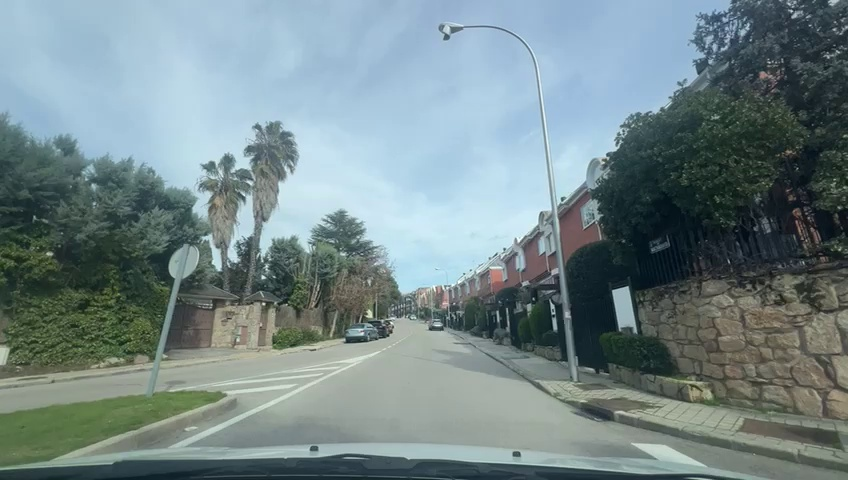
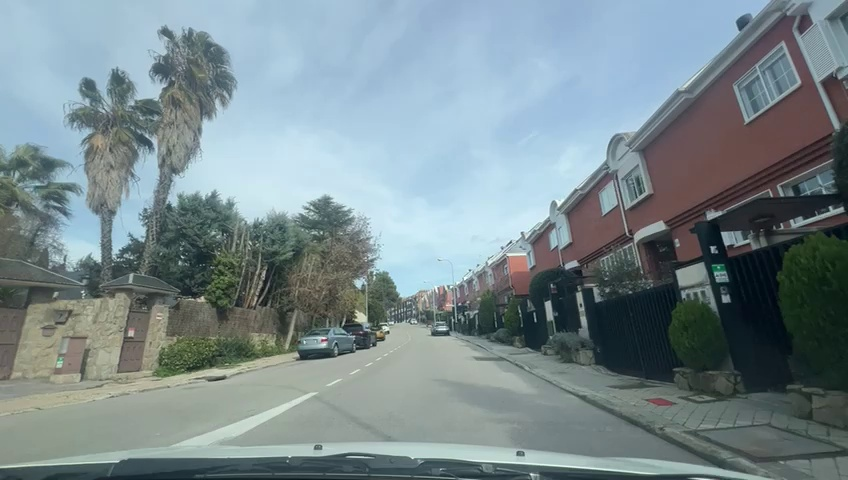
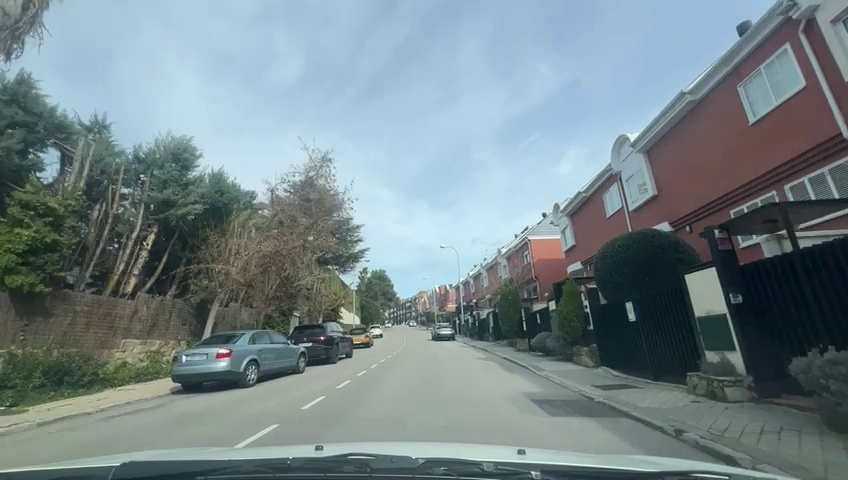
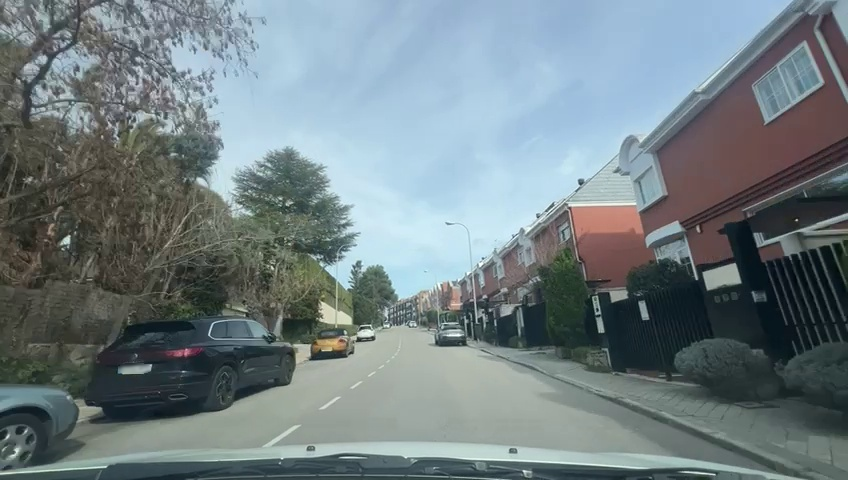
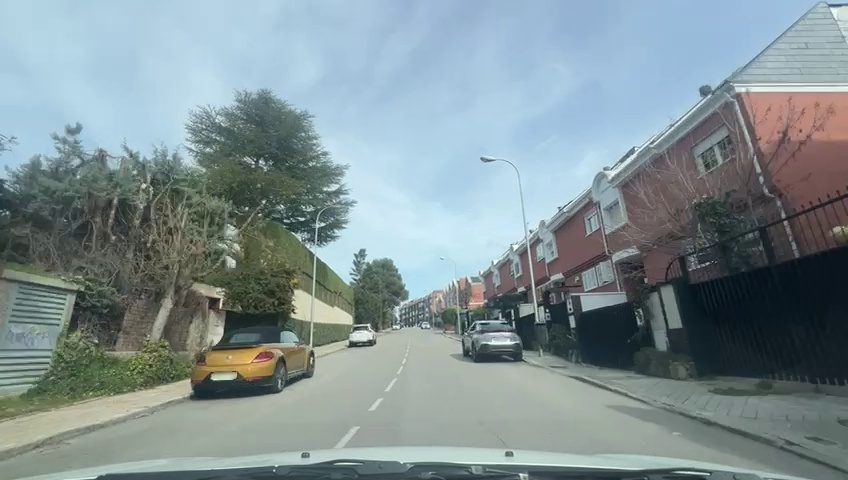
Situation: Lateral parked car
Question: Are vehicles present on the right side of the ego lane?
Answer: Yes
Reasoning: Parked vehicles are visible along the right side of the roadway.

Situation: Lateral parked car
Question: Are vehicles parked parallel or perpendicular to the roadway near the ego lane?
Answer: Yes
Reasoning: Several vehicles are parked parallel to the curb on the left and on the right.

Situation: Lateral parked car
Question: Does the environment indicate an urban road where curbside parking is permitted?
Answer: No
Reasoning: No curbside parking are visible.

Situation: Lateral parked car
Question: Is the ego vehicle traveling in a middle lane with traffic lanes on both sides?
Answer: No
Reasoning: Lane markings indicate the ego vehicle is in the right lane with adjacent lane on it left side.

Situation: Lateral parked car
Question: Are vehicles present on the left side of the ego lane?
Answer: Yes
Reasoning: Parked vehicles are visible along the left side of the roadway.